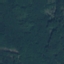
Land use / land cover class: Forest